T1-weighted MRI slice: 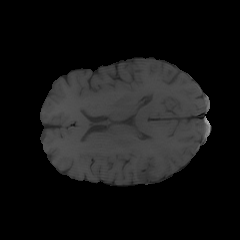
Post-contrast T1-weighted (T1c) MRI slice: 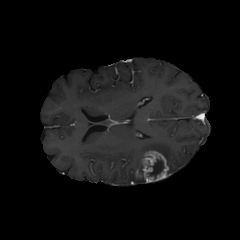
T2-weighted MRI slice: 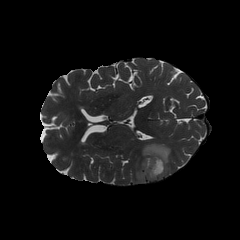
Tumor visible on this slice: yes